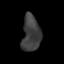
Tissue: lung
Cell type: Myeloid cells
Senescence score: 0.5819
Nuclear area (px): 643
Mean DAPI intensity: 62.345